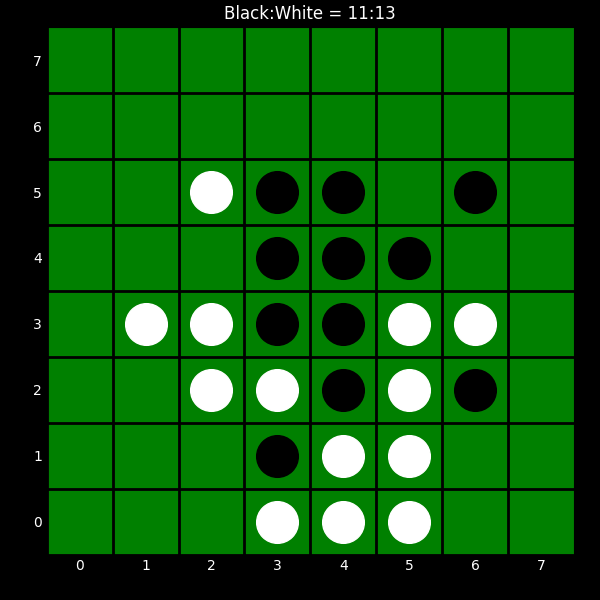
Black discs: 11
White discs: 13